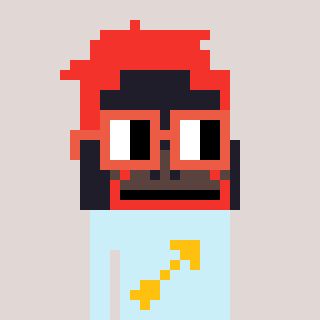
a pixel art character with square orange glasses, a orangutan-shaped head and a cold-colored body on a warm background